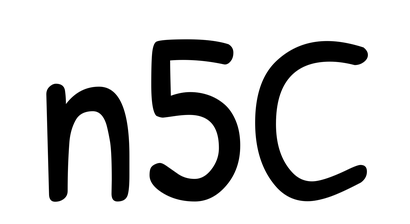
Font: PatrickHand-Regular